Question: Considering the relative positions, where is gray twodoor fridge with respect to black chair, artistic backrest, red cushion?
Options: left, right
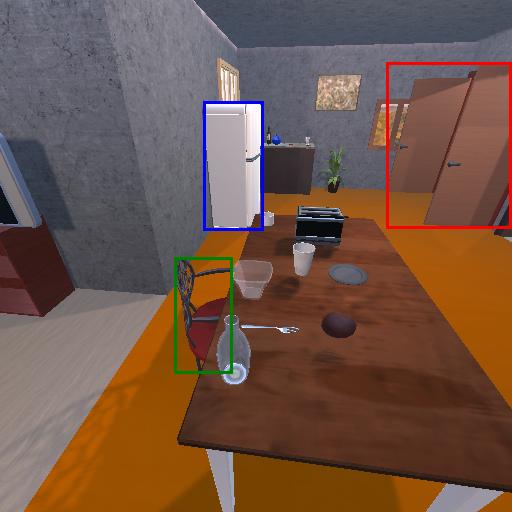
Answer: left